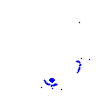
Particle: electron